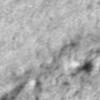
Label: no_change